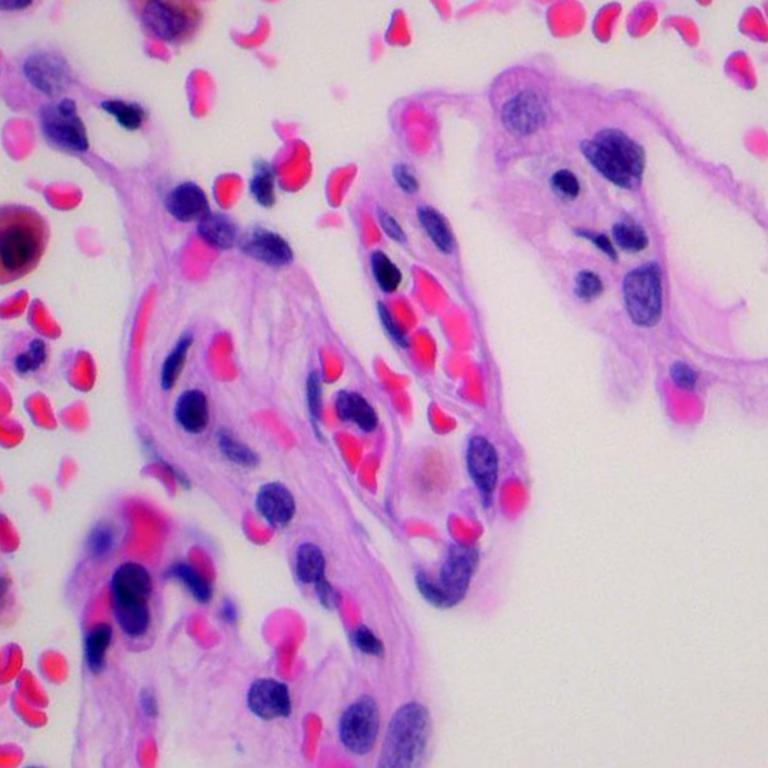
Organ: lung
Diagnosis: benign